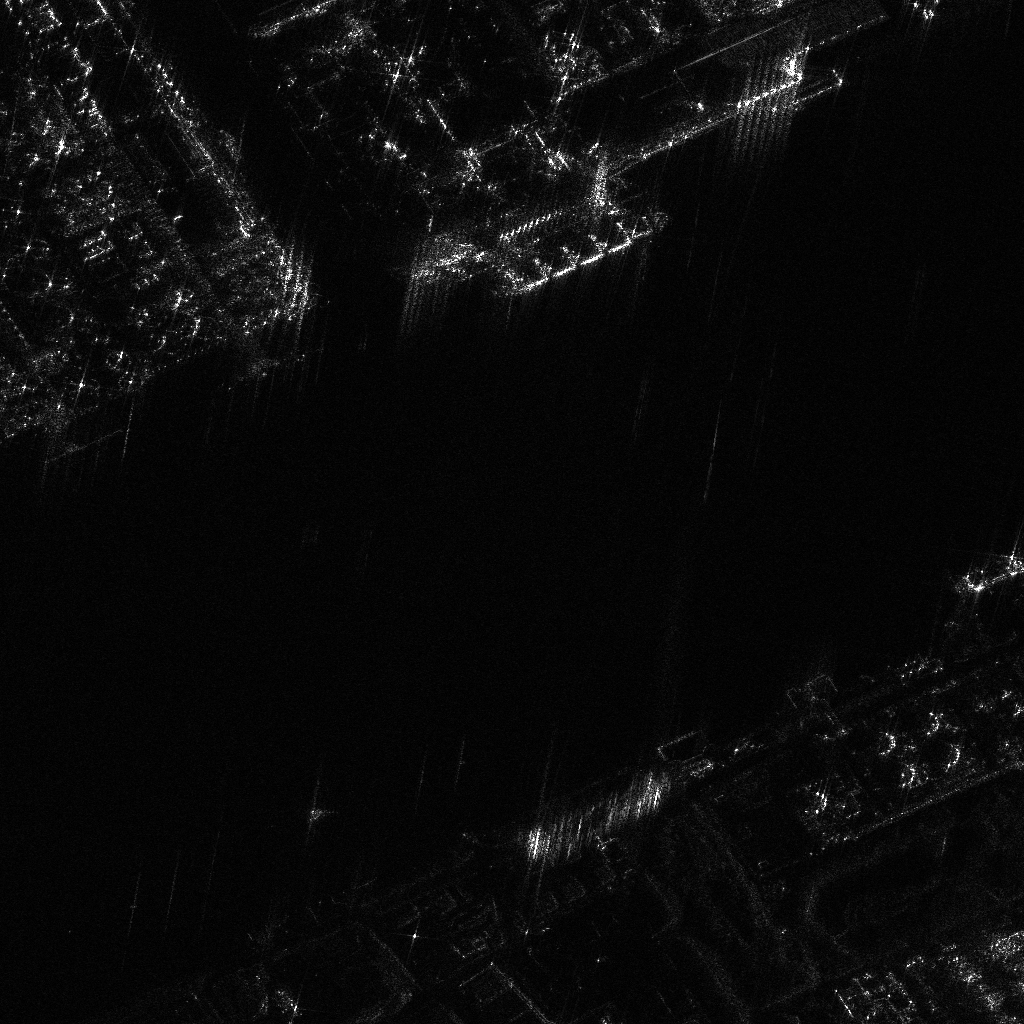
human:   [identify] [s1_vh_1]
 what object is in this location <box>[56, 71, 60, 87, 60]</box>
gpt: <ref>1 large container at the bottom</ref>

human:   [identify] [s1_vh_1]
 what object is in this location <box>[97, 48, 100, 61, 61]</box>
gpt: <ref>1 small ore-oil at the right</ref>